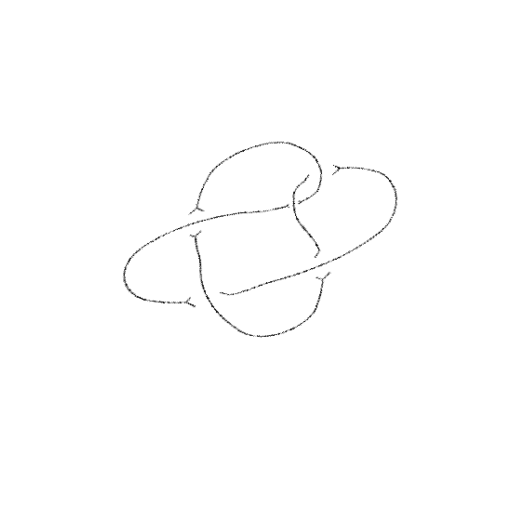
Crossing number: 5